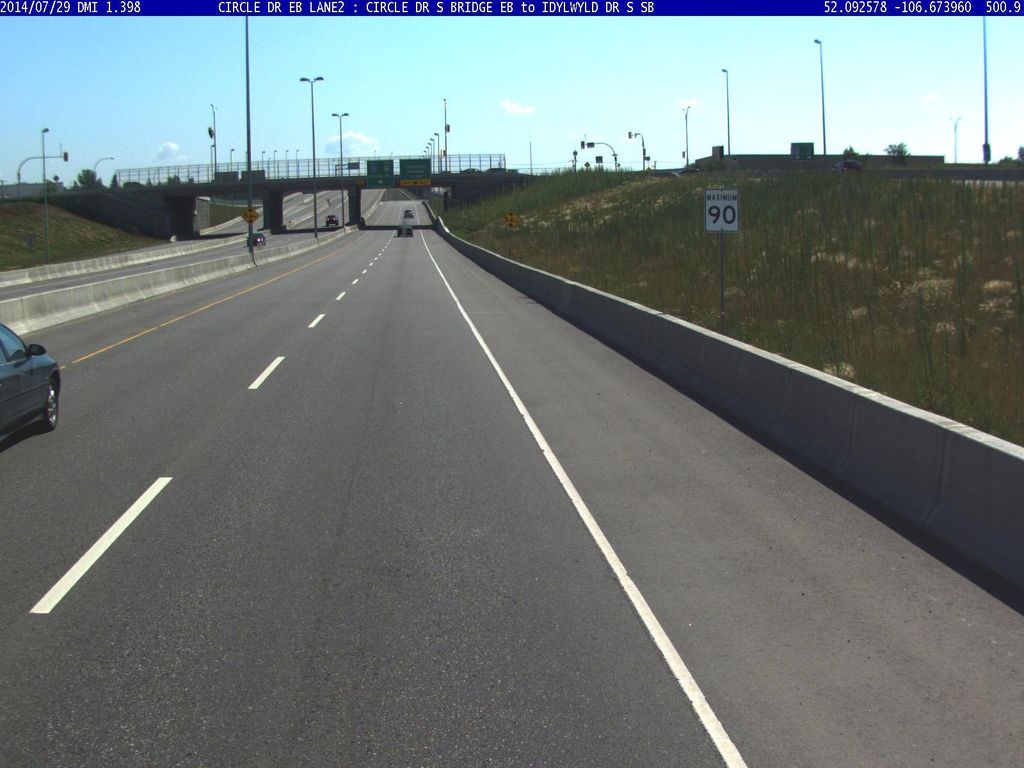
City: saskatoon